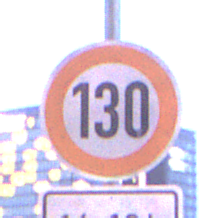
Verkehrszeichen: Geschwindigkeit130
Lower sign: ZeitangabenOhneBeschraenkungAufWochentage1
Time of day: Night
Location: Outdoor (Urban)
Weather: PartlyCloudy
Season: NotSpecified
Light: Artificial